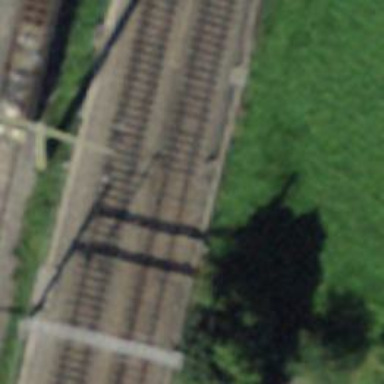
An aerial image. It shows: Railway track with contact line for electrification.